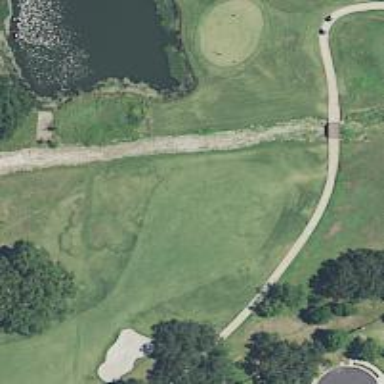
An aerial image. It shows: Golf hole.